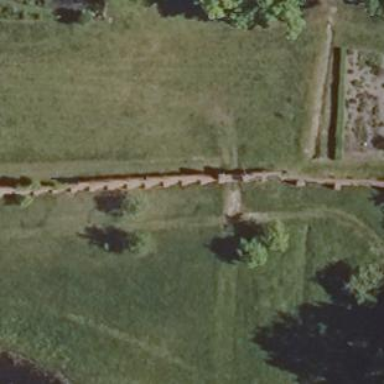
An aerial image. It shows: Ancient city walls with historical significance.